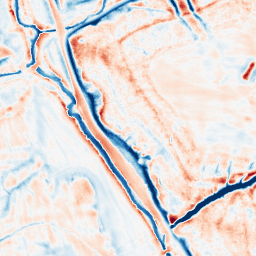
Category: edge_preserving
Decomposition family: bilateral
Decomposition parameters: d: 21
sigma_color: 25
sigma_space: 25
Upsampling method: sinc_blackman
Upsampling parameters: scale: 2
kernel_size: 8
Upsampling scale: 2